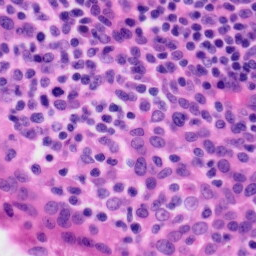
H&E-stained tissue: Tonsil